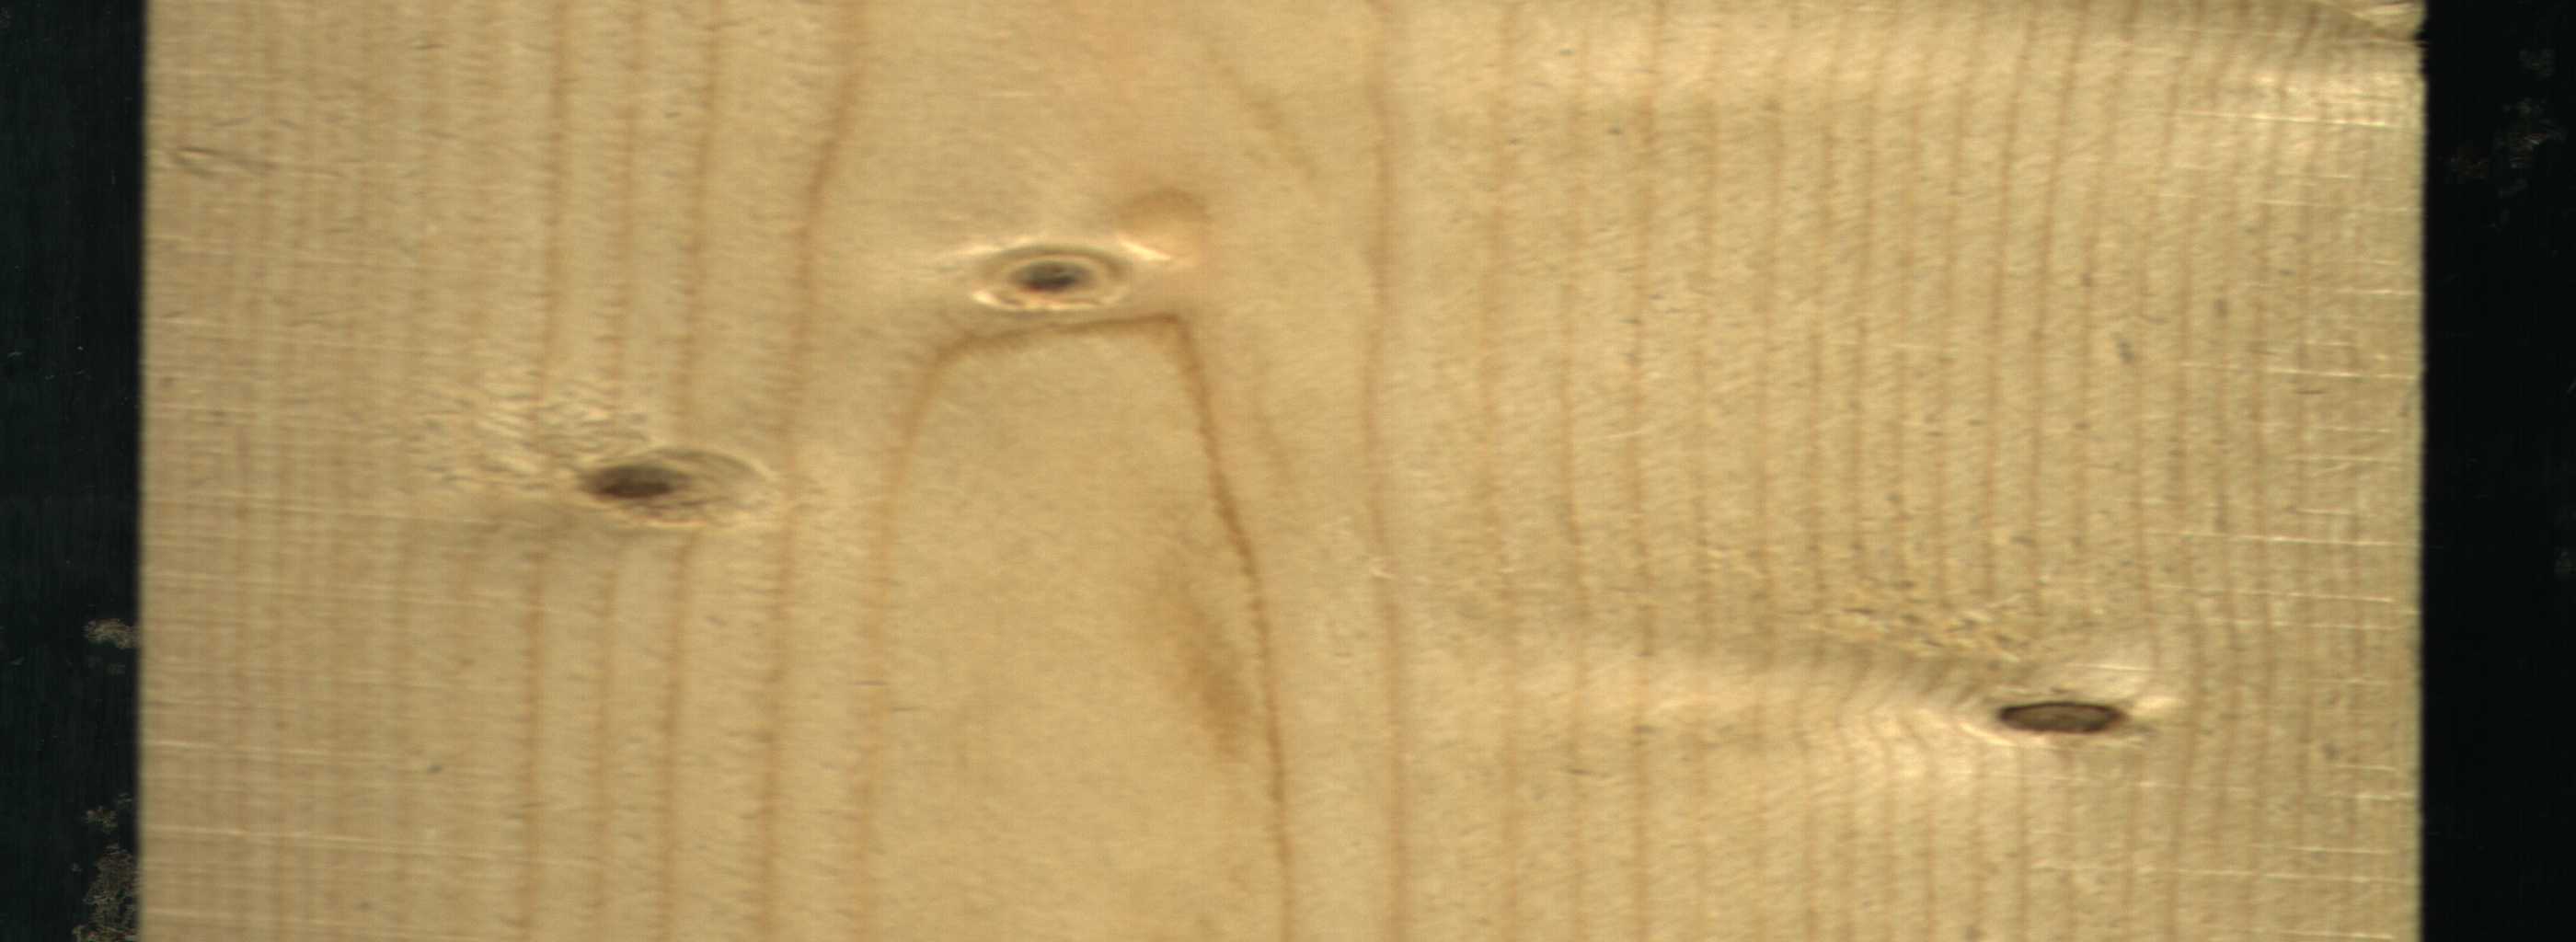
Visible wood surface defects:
Live_Knot
Live_Knot
Live_Knot